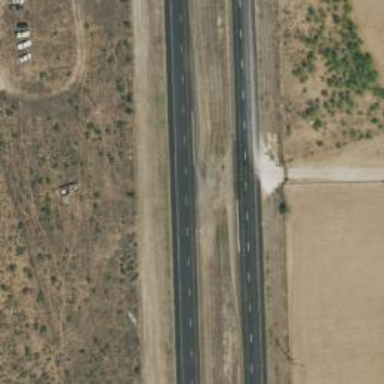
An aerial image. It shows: Trunk highway with expressway features.